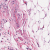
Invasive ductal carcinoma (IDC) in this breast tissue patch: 0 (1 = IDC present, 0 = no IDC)